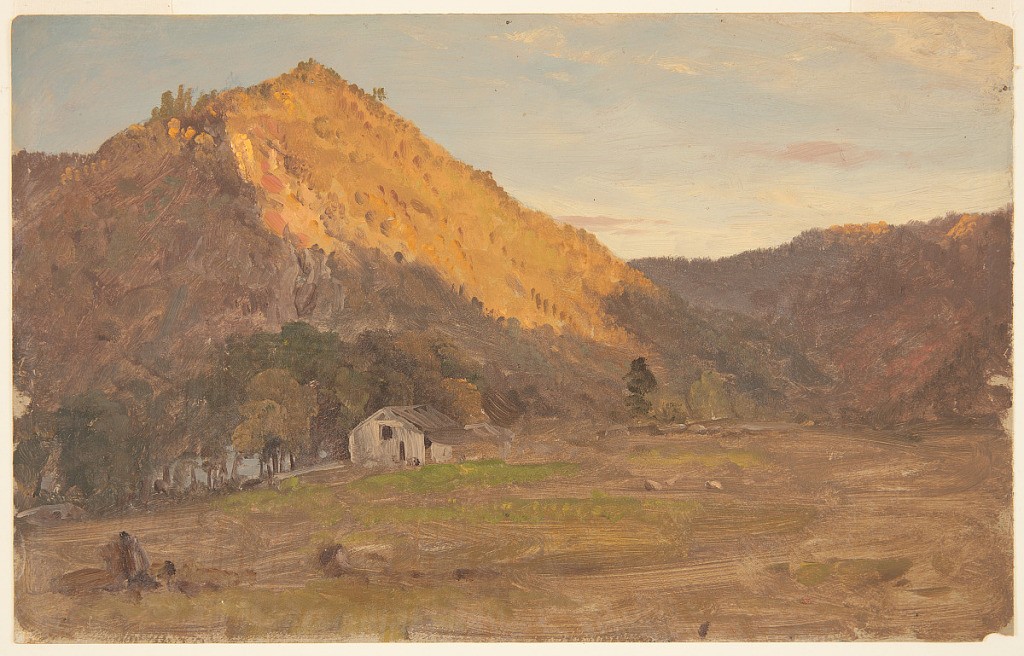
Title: Autumn Mountains, Hot Springs, North Carolina
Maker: Frederic Edwin Church, American, 1826–1900
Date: September–October 1880
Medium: Brush and oil, graphite on paperboard
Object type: Drawing
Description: Landscape sketch showing view of Appalachian Mountains in North Carolina near town of Hot Springs (then called Warm Springs). Brown and green field comprises foreground, and hosts a seemingly deteriorated wooden structure at center left. Rvier visible through trees at left of structure. In middle distance at left, a sharp hilltop is illuminated by the light of the setting sun. Slope descends from left to right into a darkened dell and opposite ridgeline, at right. Sky above a mix of clear blue and whipsy clouds, some of which are colored purple.